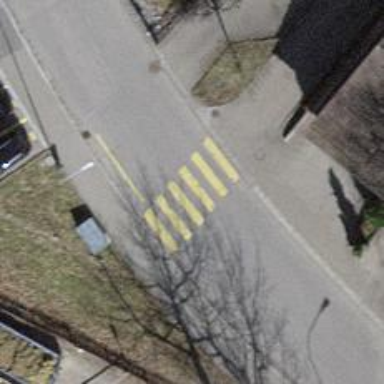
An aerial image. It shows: Zebra crossing on the road.